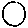
Label: moon